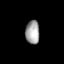
Tissue: lung
Cell type: Epithelial cells
Senescence score: 0.5693
Nuclear area (px): 324
Mean DAPI intensity: 161.401